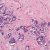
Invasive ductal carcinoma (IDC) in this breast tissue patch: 1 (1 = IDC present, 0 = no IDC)